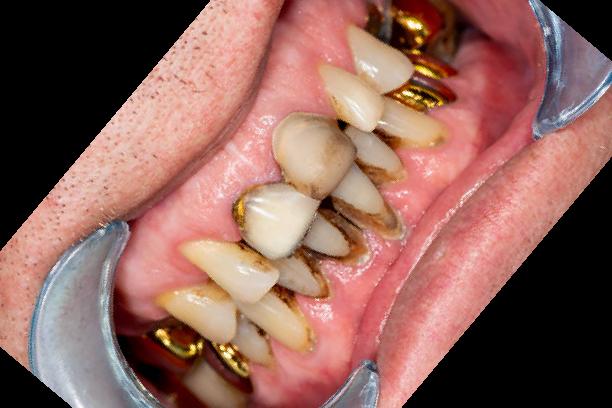
Condition: Calculus